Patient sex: M
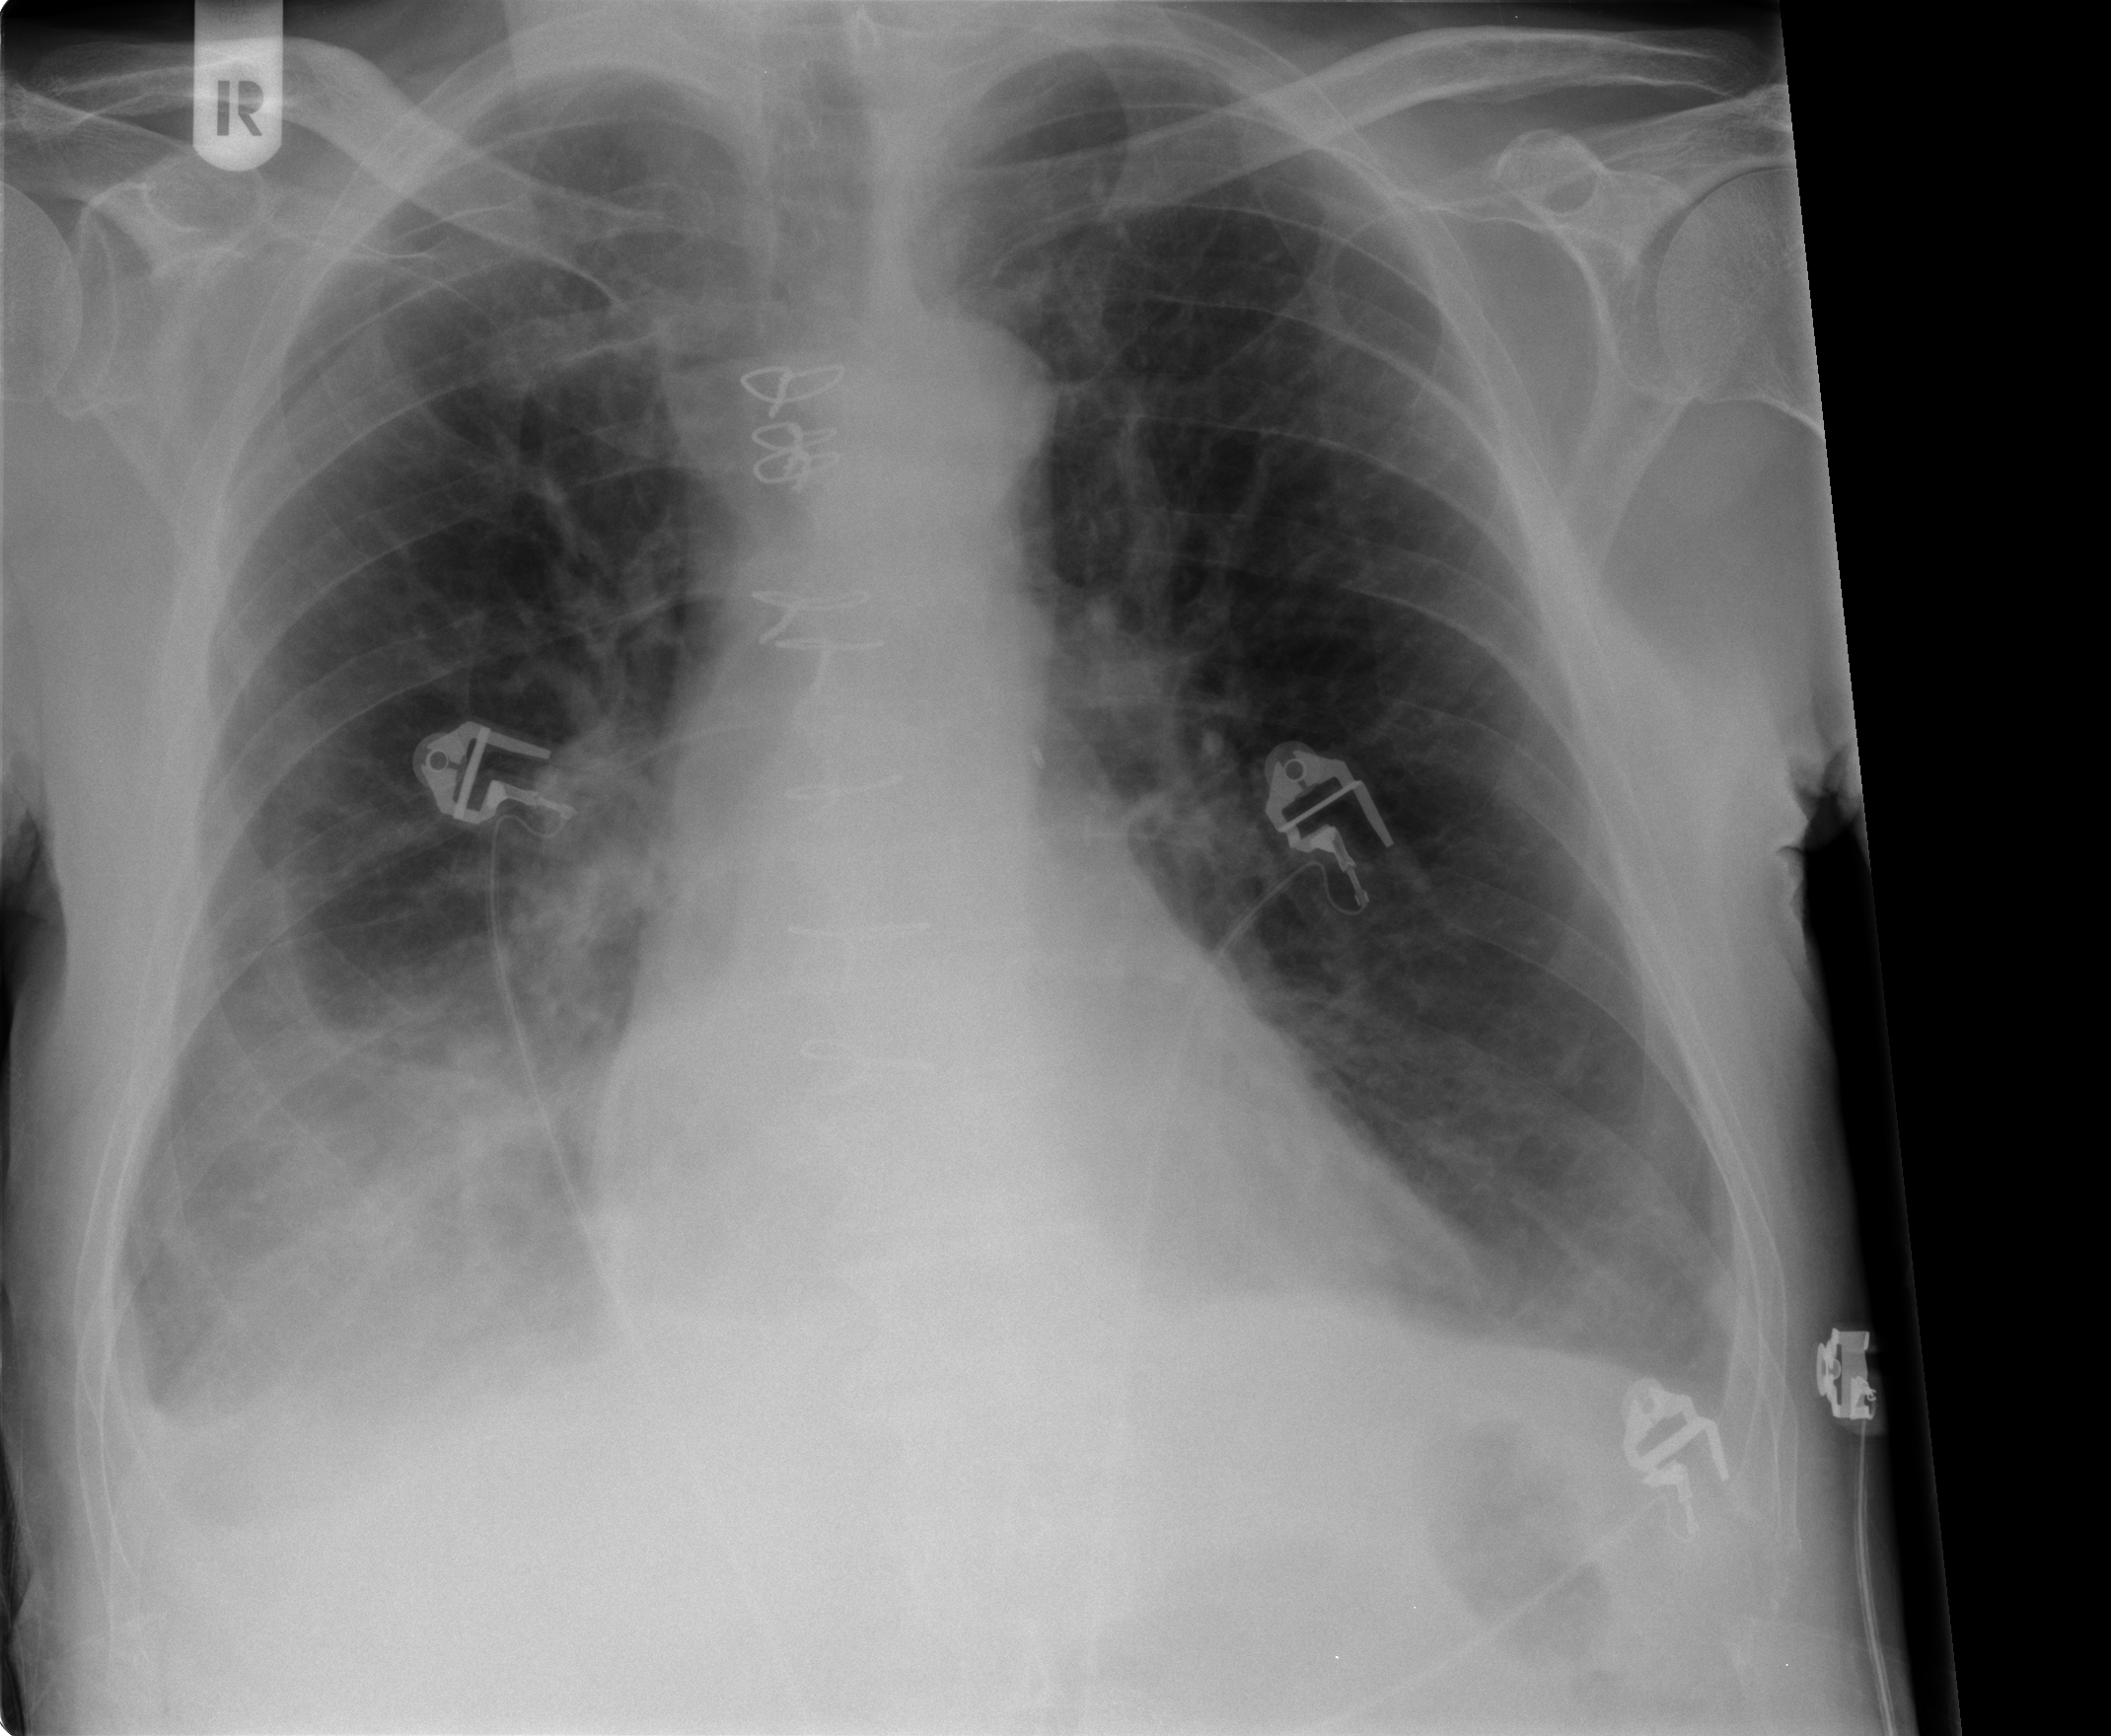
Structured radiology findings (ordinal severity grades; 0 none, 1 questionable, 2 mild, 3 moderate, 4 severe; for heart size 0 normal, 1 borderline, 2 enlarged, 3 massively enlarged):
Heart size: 0
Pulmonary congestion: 0
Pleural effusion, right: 3
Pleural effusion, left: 2
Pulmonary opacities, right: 1
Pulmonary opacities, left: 0
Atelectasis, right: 3
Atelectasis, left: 2